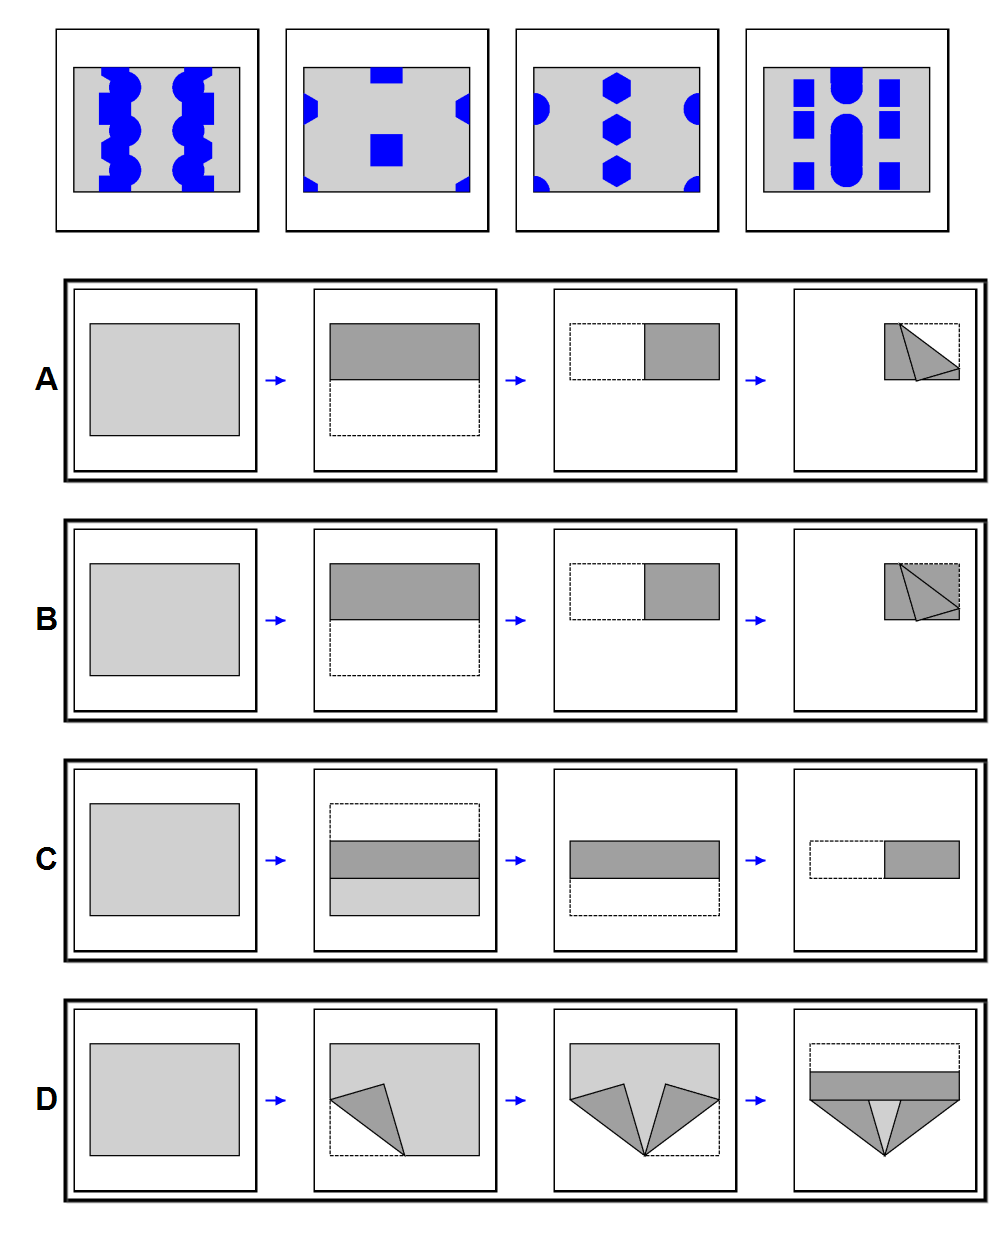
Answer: C